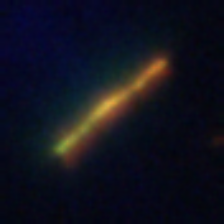
Taxon: Psuedo-nitzschia
Group: Diatoms